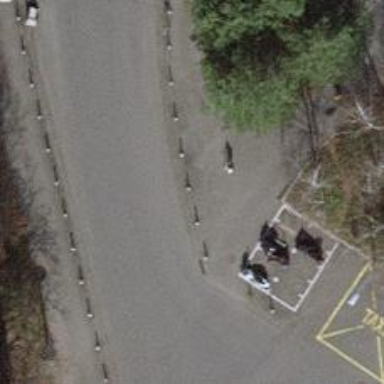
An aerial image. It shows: Bollard barrier.